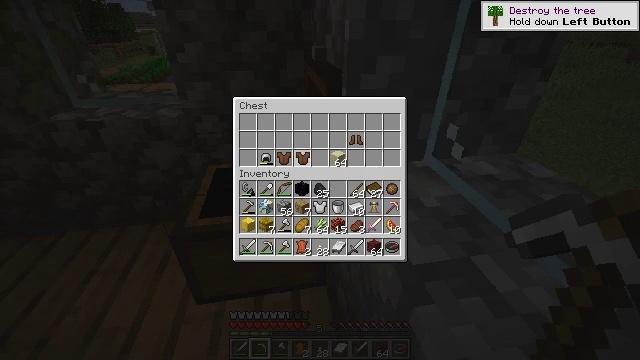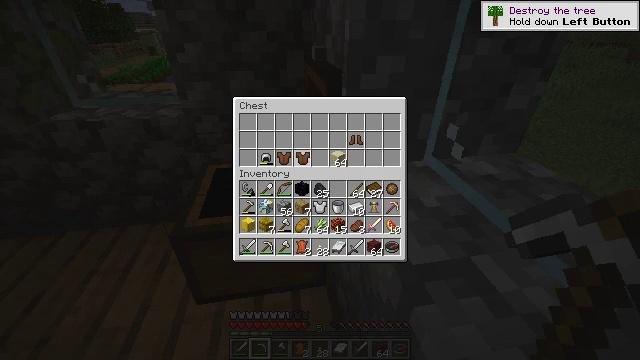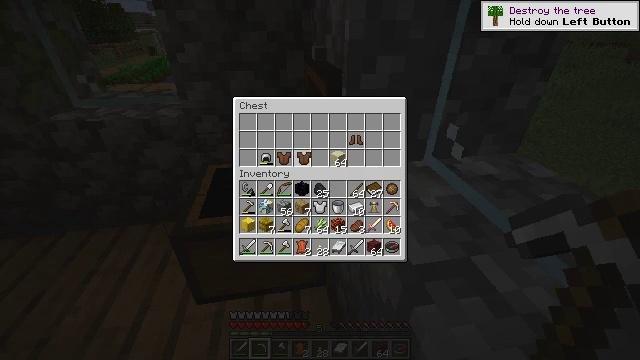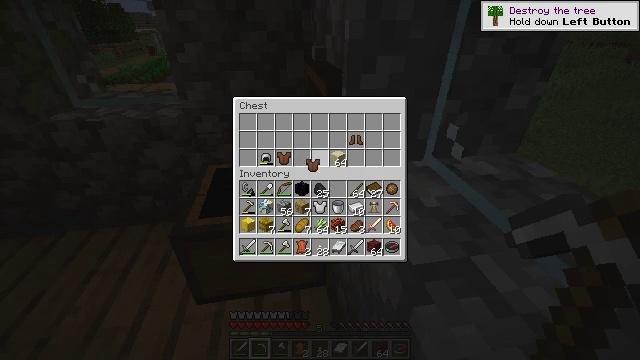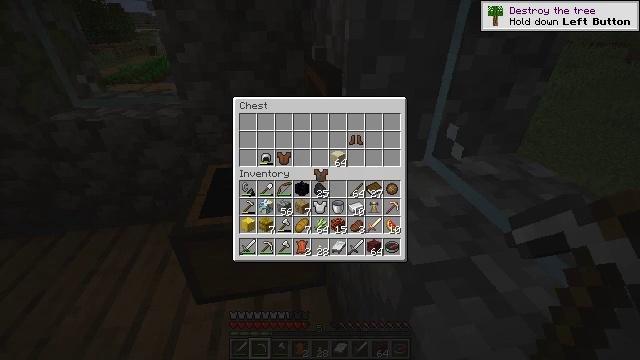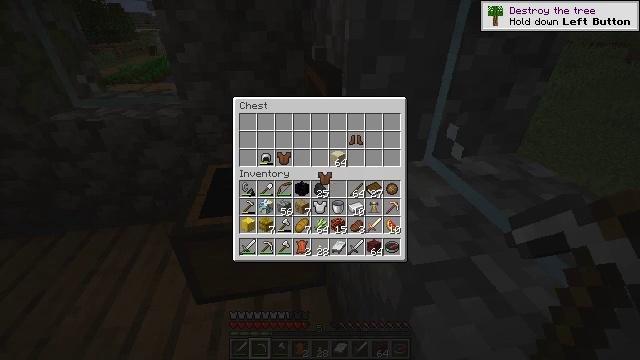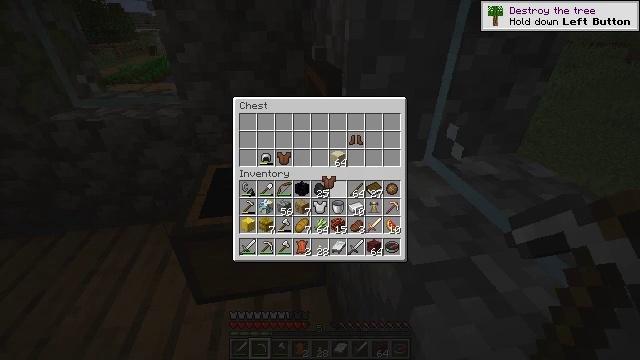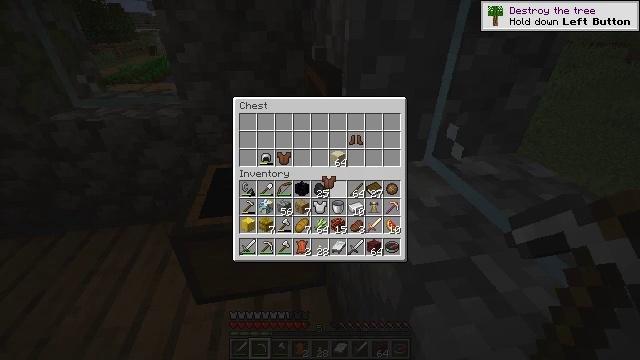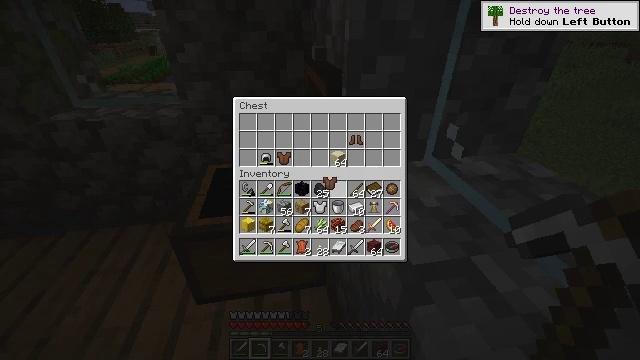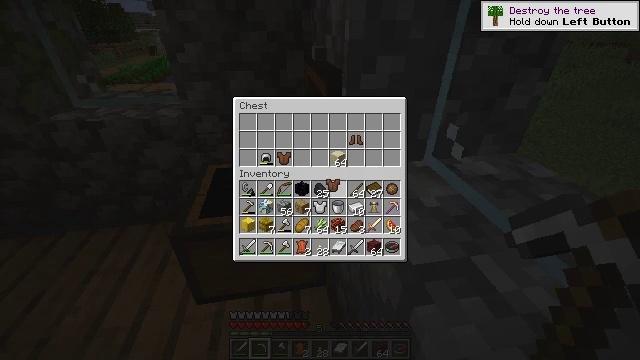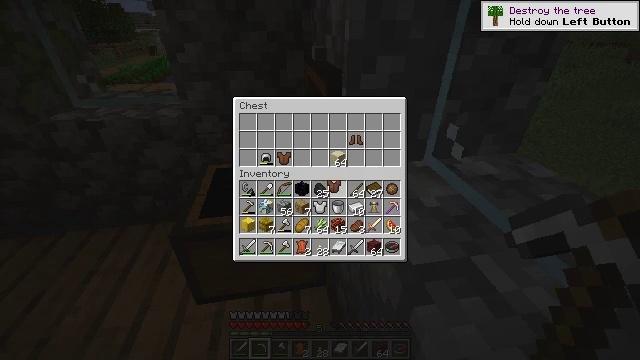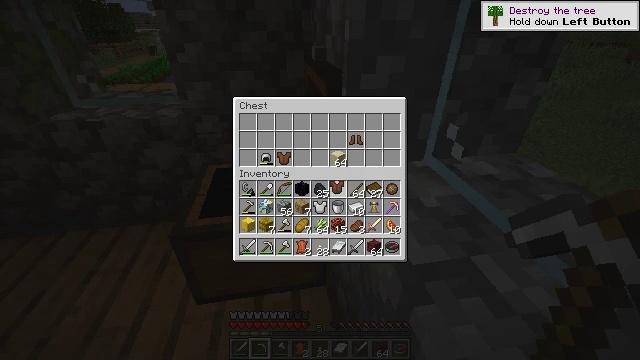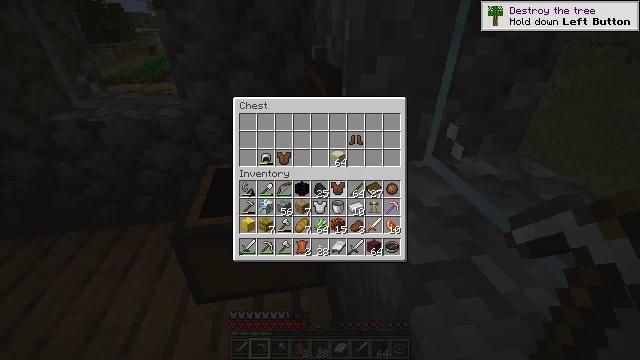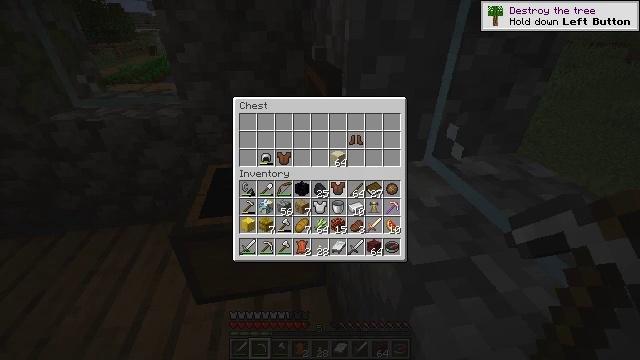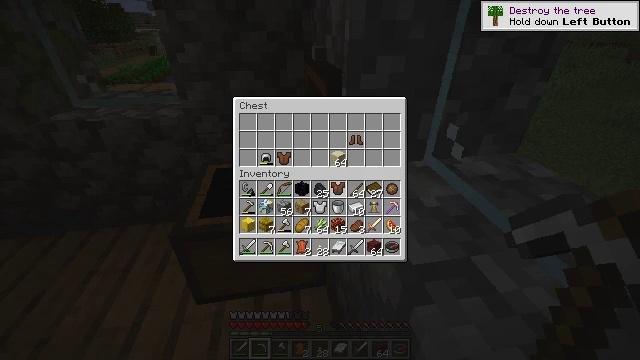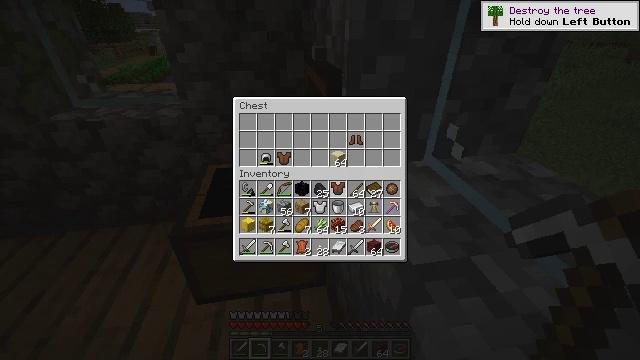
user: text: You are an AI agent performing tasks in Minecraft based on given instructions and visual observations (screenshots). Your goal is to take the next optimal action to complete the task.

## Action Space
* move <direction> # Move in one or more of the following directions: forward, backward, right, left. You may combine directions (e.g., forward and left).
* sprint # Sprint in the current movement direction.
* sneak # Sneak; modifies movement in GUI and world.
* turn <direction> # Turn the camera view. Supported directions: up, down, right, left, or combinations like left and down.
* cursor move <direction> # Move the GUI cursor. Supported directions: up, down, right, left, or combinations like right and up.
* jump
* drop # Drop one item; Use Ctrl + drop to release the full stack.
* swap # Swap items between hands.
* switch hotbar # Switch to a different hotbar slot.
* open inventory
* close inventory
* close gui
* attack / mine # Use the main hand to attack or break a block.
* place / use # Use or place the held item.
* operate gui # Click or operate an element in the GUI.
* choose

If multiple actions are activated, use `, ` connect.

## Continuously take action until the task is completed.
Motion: motion action
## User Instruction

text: Remove the cauldron from its current position.
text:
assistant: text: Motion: attack / mine
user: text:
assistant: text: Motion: attack / mine
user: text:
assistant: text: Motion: turn right and down
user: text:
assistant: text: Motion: turn right and down
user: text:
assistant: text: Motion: no_op
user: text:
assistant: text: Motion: no_op
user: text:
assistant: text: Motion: no_op
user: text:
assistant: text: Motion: no_op
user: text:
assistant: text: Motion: no_op
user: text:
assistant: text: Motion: no_op
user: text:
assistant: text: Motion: no_op
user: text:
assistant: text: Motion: no_op
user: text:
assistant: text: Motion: no_op
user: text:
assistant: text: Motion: attack / mine
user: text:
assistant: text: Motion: attack / mine
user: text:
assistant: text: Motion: attack / mine
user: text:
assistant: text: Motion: no_op
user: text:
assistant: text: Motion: no_op
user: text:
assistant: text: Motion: no_op
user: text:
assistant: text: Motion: no_op
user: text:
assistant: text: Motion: no_op
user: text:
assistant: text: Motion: no_op
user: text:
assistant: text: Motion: turn right
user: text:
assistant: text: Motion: turn right
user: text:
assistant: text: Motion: turn right
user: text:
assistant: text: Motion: turn right
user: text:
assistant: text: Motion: no_op
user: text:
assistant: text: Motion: no_op
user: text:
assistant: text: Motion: no_op
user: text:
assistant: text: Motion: no_op